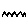
Label: zigzag